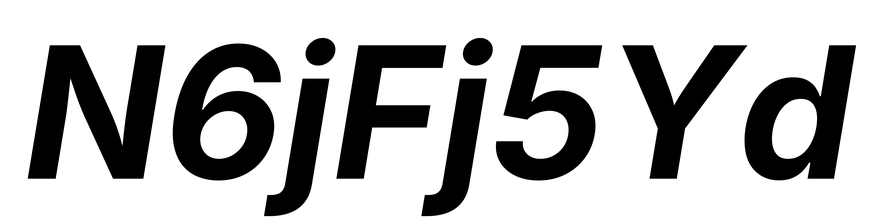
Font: Inter-Italic_Bold_Italic